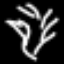
Label: leaf